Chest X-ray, AP view. Patient: 21 years old, sex M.
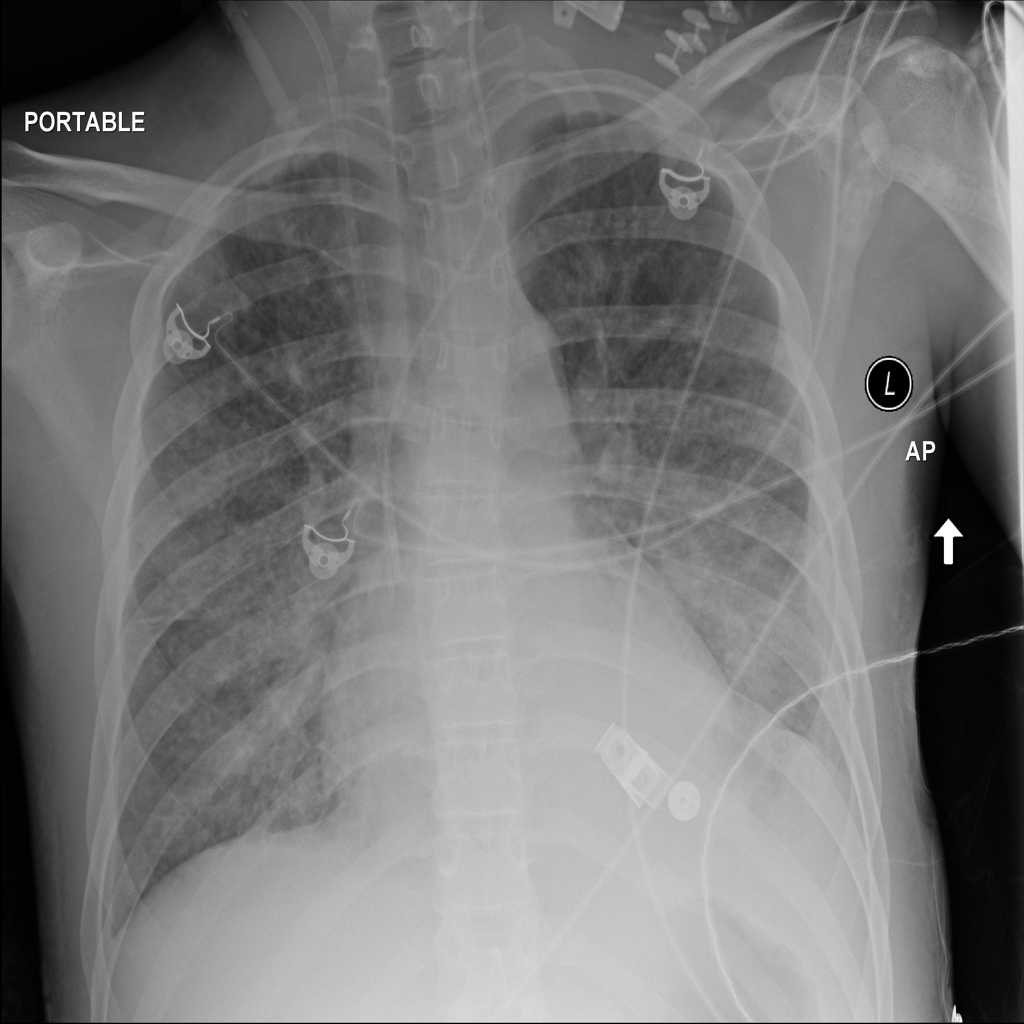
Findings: Edema, Nodule